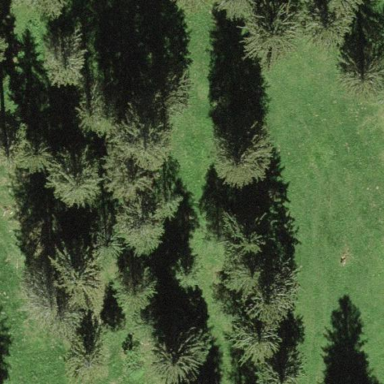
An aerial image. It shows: Serene woodland landscape.